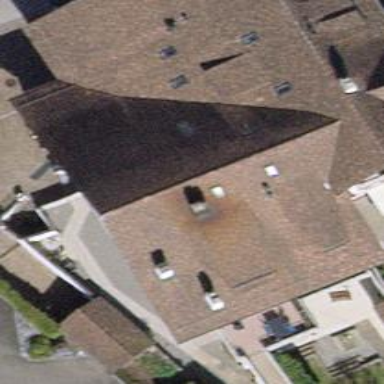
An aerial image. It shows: Building with tile roof.